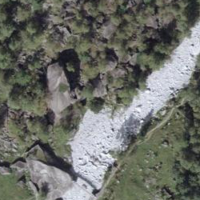
EUNIS habitat code: 45
Species observed at this site:
Motacilla cinerea
Cyanistes caeruleus
Pyrrhula pyrrhula
Fringilla coelebs
Aegithalos caudatus
Ptyonoprogne rupestris
Sylvia atricapilla
Turdus merula
Tachymarptis melba
Phylloscopus collybita
Emberiza cia
Erithacus rubecula
Phoenicurus ochruros
Garrulus glandarius
Periparus ater